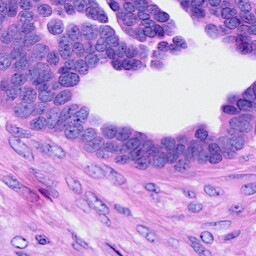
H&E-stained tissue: Ovarian